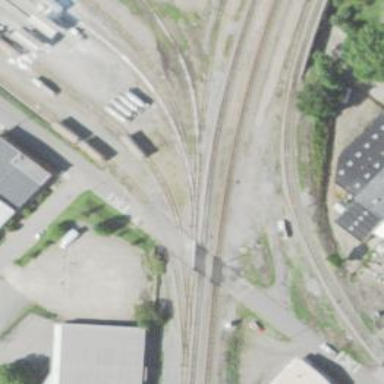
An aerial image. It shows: Railway siding for service.